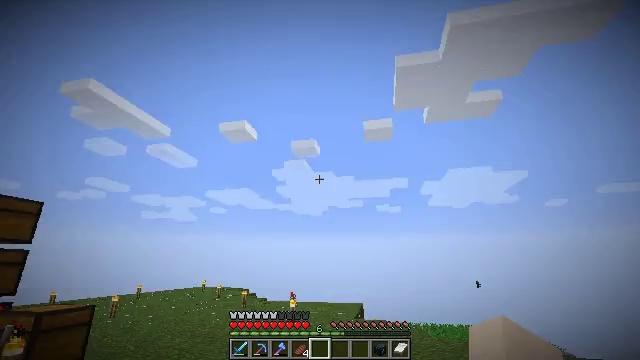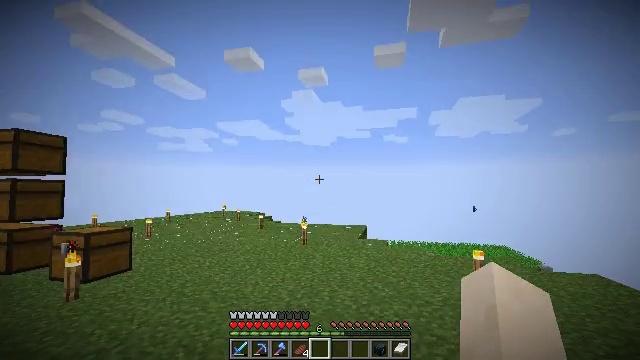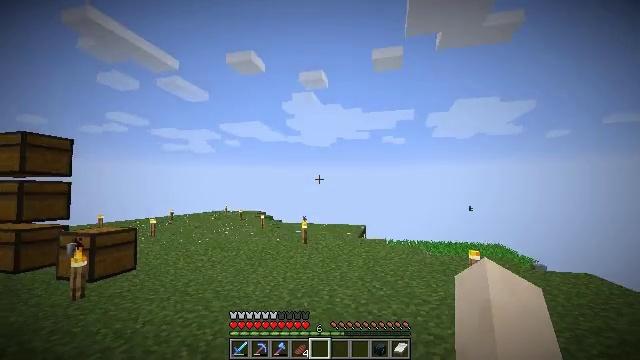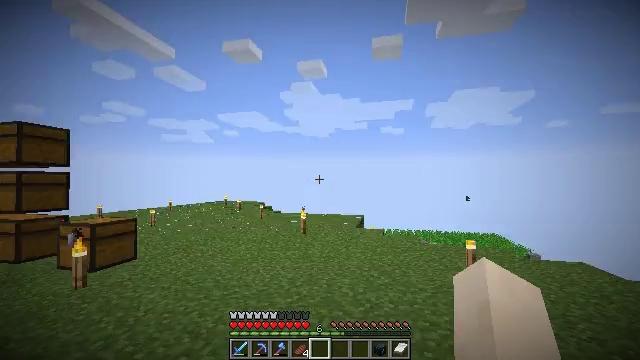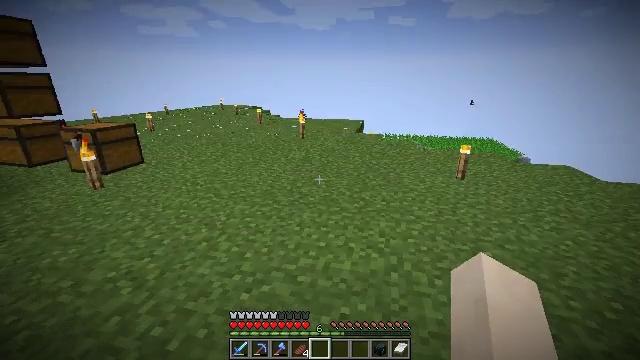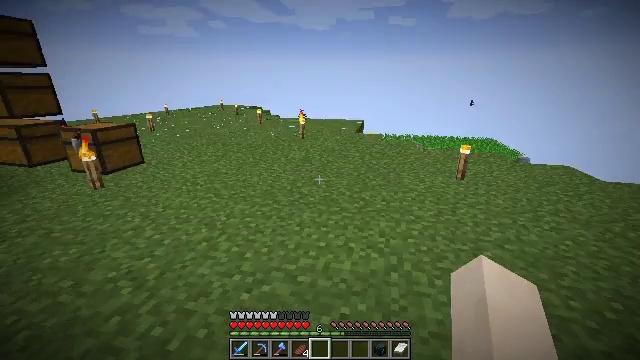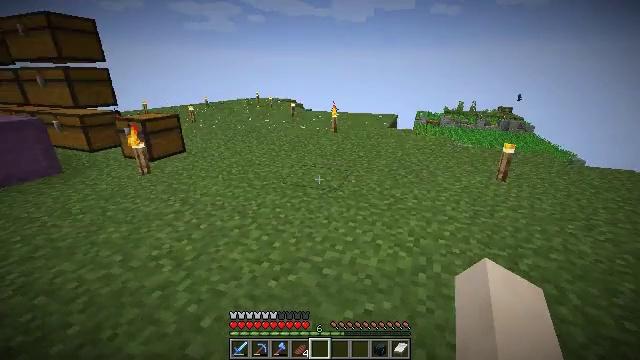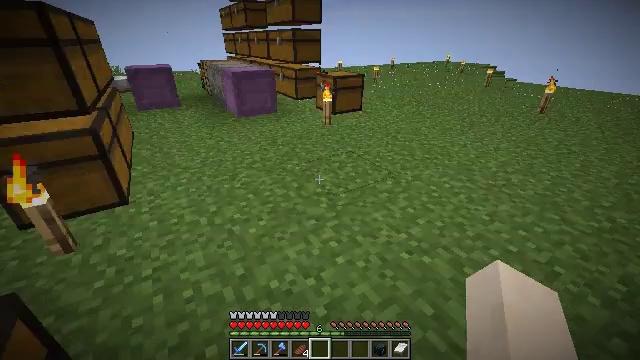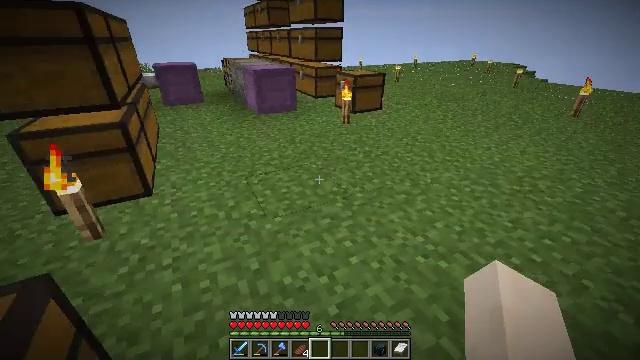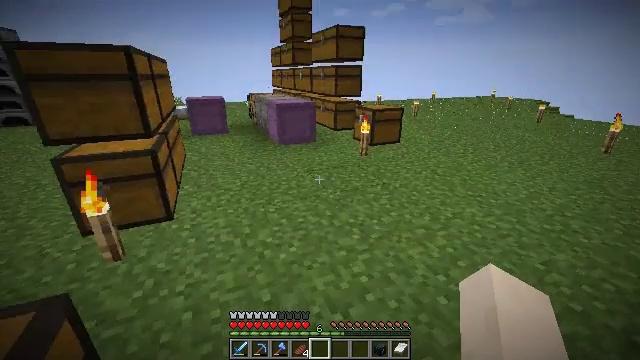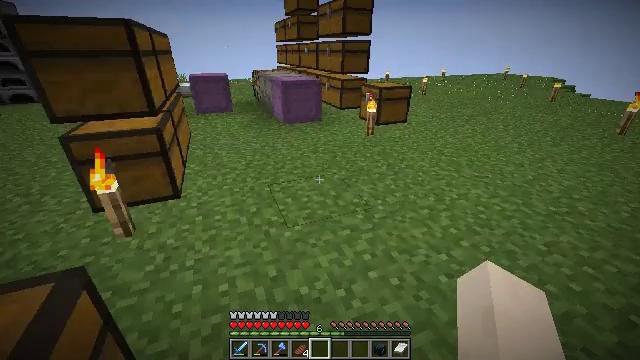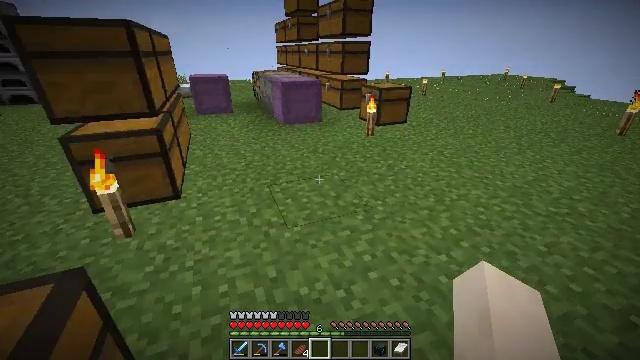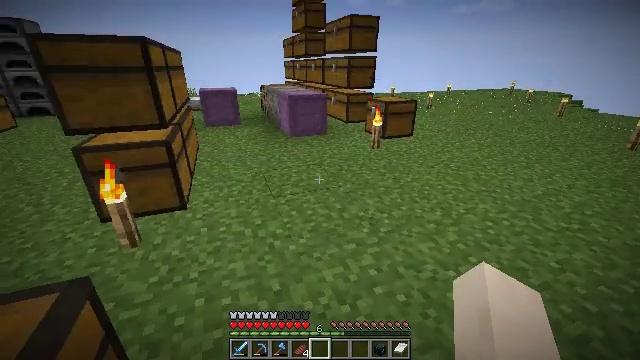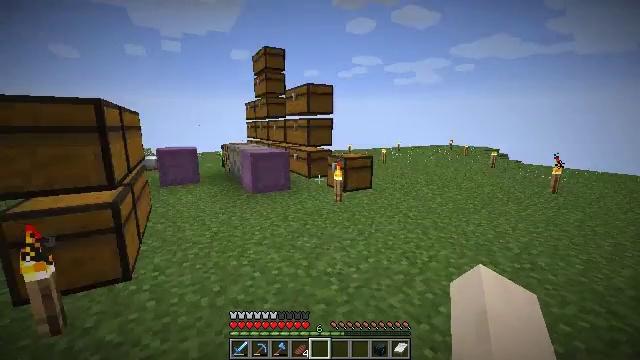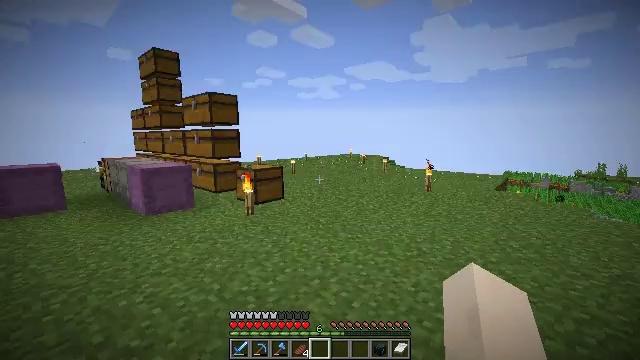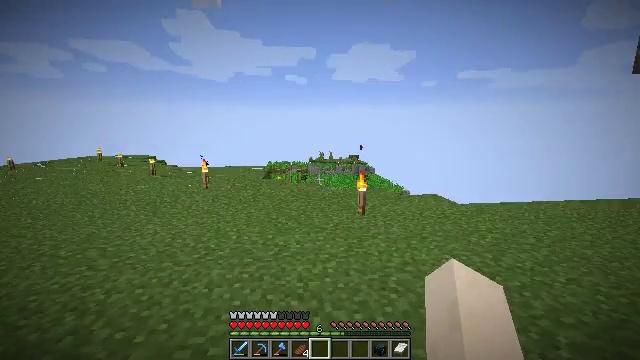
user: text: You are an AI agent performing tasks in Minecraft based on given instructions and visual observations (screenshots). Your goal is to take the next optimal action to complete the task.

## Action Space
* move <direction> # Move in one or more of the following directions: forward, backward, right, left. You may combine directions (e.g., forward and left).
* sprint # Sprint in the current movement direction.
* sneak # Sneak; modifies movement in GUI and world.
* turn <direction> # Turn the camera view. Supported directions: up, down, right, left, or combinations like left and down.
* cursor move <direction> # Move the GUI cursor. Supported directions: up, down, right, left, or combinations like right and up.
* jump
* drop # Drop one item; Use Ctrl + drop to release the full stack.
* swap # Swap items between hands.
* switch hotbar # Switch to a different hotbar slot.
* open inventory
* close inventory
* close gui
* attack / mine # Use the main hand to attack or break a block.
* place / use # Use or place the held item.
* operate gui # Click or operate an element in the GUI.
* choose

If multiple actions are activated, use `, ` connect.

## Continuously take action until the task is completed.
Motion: motion action
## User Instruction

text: Harvest birch logs from birch trees.
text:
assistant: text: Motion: turn left and down
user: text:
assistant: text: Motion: no_op
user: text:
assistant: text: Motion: turn down
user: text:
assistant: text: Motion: turn down
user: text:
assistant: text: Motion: no_op
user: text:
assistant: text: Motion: turn left and down
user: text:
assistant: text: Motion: turn left and down
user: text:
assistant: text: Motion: turn left
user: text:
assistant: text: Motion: turn left and up
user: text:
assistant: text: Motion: turn left and down
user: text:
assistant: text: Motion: no_op
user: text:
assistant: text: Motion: turn left and up
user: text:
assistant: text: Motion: turn right and up
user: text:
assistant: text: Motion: turn right and up
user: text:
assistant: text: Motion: turn right
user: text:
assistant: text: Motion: turn right and down
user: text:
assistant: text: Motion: no_op
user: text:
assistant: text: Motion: turn right
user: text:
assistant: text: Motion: turn right
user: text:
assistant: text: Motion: turn right
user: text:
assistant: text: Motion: turn right and up
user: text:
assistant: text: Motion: move forward, turn right
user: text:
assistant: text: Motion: move forward and move right, turn left and down
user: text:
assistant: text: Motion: move forward and move right, turn left
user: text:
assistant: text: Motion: move forward and move right
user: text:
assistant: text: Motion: move forward and move right, sprint, turn left
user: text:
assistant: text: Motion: move forward, sprint, turn left
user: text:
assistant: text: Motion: move forward, sprint
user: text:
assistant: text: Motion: move forward, sprint
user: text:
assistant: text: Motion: move forward, sprint, jump